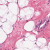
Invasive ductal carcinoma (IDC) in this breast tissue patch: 1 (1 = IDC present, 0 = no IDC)